Question: I am now writing a tiny framework based on SocketAsyncEventArgs , this class is created based on IOCP , which is much more efficient than APM mode.
but here, I got some problems when running test.
here is the server code:
'''
using System;
using System.Collections.Generic;
using System.Linq;
using System.Text;
using System.Net.Sockets;
using System.Net;
using System.Threading;
using System.Windows.Forms;
namespace SocketServer
{
public class Server
{
Socket serverSocket;
SocketAsyncEventArgs socketAsyncEventArgs;
SocketAsyncEventArgsPool readWritePool;
HandleMessage handleMessage;
BufferManager buffeManager;
const int PrefixSize = 11;
public void Init(int port,int connections,int receiveBufferSize)
{
buffeManager = new BufferManager(receiveBufferSize * connections * 2, receiveBufferSize);
buffeManager.InitBuffer();
readWritePool = new SocketAsyncEventArgsPool(connections);
SocketAsyncEventArgs socketAsyncEventArgsPooling;
for (int i = 0; i < connections; i++)
{
socketAsyncEventArgsPooling = new SocketAsyncEventArgs();
socketAsyncEventArgsPooling.Completed += readEventArgsIO_Completed;
buffeManager.SetBuffer(socketAsyncEventArgsPooling);
readWritePool.Push(socketAsyncEventArgsPooling);
}
handleMessage = new HandleMessage();
IPAddress[] addressList = Dns.GetHostEntry(Environment.MachineName).AddressList;
IPEndPoint localEndPoint = new IPEndPoint(addressList[addressList.Length - 1], port);
this.serverSocket = new Socket(localEndPoint.AddressFamily, SocketType.Stream, ProtocolType.Tcp);
if (localEndPoint.AddressFamily == AddressFamily.InterNetworkV6)
{
this.serverSocket.SetSocketOption(SocketOptionLevel.IPv6, (SocketOptionName)27, false);
this.serverSocket.Bind(new IPEndPoint(IPAddress.IPv6Any, localEndPoint.Port));
}
else
{
this.serverSocket.Bind(localEndPoint);
}
this.serverSocket.Listen(100);
StartAccept(null);
}
private void StartAccept(SocketAsyncEventArgs acceptSocketAsyncEventArgs)
{
if (acceptSocketAsyncEventArgs == null)
{
acceptSocketAsyncEventArgs = new SocketAsyncEventArgs();
acceptSocketAsyncEventArgs.Completed += socketAsyncEventArgs_Completed;
}
else
{
acceptSocketAsyncEventArgs.AcceptSocket = null;
}
Boolean willRaiseEvent = this.serverSocket.AcceptAsync(acceptSocketAsyncEventArgs);
if (!willRaiseEvent)
{
this.ProcessAccept(acceptSocketAsyncEventArgs);
}
}
private void socketAsyncEventArgs_Completed(object sender, SocketAsyncEventArgs e)
{
ProcessAccept(e);
}
private void readEventArgsIO_Completed(object sender, SocketAsyncEventArgs e)
{
switch (e.LastOperation)
{
case SocketAsyncOperation.Receive:
this.ProcessReceive(e);
break;
case SocketAsyncOperation.Send:
//this.ProcessSend(e);
break;
default:
throw new ArgumentException("The last operation completed on the socket was not a receive or send");
}
}
private void ProcessAccept(SocketAsyncEventArgs e)
{
SocketAsyncEventArgs readEventArgs = this.readWritePool.Pop();
//SocketAsyncEventArgs readEventArgs = new SocketAsyncEventArgs();
readEventArgs.UserToken = e.AcceptSocket;
Console.WriteLine("---------------------------------------------------");
Console.WriteLine("Client Connected {0}",e.AcceptSocket.RemoteEndPoint);
Boolean willRaiseEvent = e.AcceptSocket.ReceiveAsync(readEventArgs);
if (!willRaiseEvent)
{
this.ProcessReceive(readEventArgs);
}
this.StartAccept(e);
}
private void ProcessReceive(SocketAsyncEventArgs e)
{
if (e.BytesTransferred > 0)
{
if (e.SocketError == SocketError.Success)
{
Console.WriteLine("receiving data, {0} bytes", e.BytesTransferred);
Socket socket = e.UserToken as Socket;
int bytesTransferred = e.BytesTransferred;
string received = Encoding.ASCII.GetString(e.Buffer, e.Offset, bytesTransferred);
Console.WriteLine("Received:{0}", received);
string[] msgArray = handleMessage.GetActualString(received);
foreach (var msg in msgArray)
{
Console.WriteLine("After Split:{0}", msg);
}
// Array.Clear(e.Buffer, e.Offset, bytesTransferred);
Boolean willRaiseEvent = socket.SendAsync(e);
if (!willRaiseEvent)
{
this.ProcessSend(e);
}
readWritePool.Push(e);
}
}
}
private void ProcessSend(SocketAsyncEventArgs e)
{
}
}
}
'''
here is my client code:
'''
using System;
using System.Collections.Generic;
using System.Linq;
using System.Text;
using System.Net.Sockets;
using System.Threading;
using System.Net;
namespace SocketClient
{
class Program
{
static void Main(string[] args)
{
Socket socket = new Socket(AddressFamily.InterNetwork, SocketType.Stream, ProtocolType.Tcp);
IPEndPoint ipEndPoint = new IPEndPoint(IPAddress.Parse("192.168.2.129"), 1234);
SocketAsyncEventArgs connectArgs = new SocketAsyncEventArgs();
connectArgs.RemoteEndPoint = ipEndPoint;
connectArgs.Completed += OnConnected;
socket.ConnectAsync(connectArgs);
socket.SendBufferSize = Int16.MaxValue;
//NetworkStream streamToServer = new NetworkStream(socket);
string text = "[length=12]Hello server";
byte[] sendBuffer = Encoding.ASCII.GetBytes(text);
for (int i = 0; i < 5; i++)
{
SocketAsyncEventArgs sendArgs = new SocketAsyncEventArgs();
sendArgs.UserToken = socket;
sendArgs.SetBuffer(sendBuffer,0,sendBuffer.Length);
sendArgs.Completed += new EventHandler<SocketAsyncEventArgs>(OnSend);
socket.SendAsync(sendArgs);
}
Console.ReadLine();
}
private static void OnSend(object sender, SocketAsyncEventArgs e)
{
Console.WriteLine("SendOk: {0}", e.UserToken.ToString());
}
private static void OnConnected(object sender, SocketAsyncEventArgs e)
{
Console.WriteLine("Conectioned");
}
}
}
'''
But when I start several clients, i found that sometimes the server can receive the messages correctly; but sometimes, the server can only receive the first message, the remain messages seems are all "lost", anyone can advice? thx.
I heard from someone that, I should realize my own protocol to transfer data, but anyone can tell me how to define? thx
below is the capture of the screen shoot of server side:

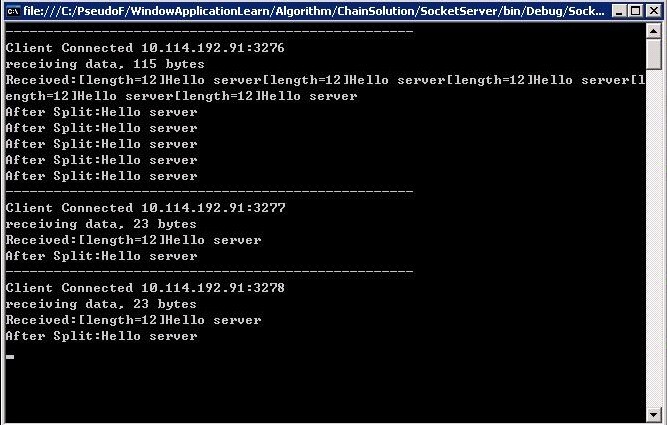
Answer: The issue described happens because in the the server code the ReceiveAsync method is called only once no matter if the entire message has been received or not. The rest of it is simply not read.
As it is mentioned in the <URL>' in the for loop that send the 5 messages from the client. In this case the server chances to receive only the first part of the message will became very high, because TCP uses some algorithms to efficiently send the data and this timeout will determine it to send the 5 messages separately. However you cannot control how the message is fragmented on the network between the client and the server. Multiple ReceiveAsync operations may be needed even if the entire message was send using only one SendAsync operation.
To solve the problem of reading partial messages on the server you will have to know how many bytes you are expecting. This can be done either by using a constant message length or by having some protocol to determine the length, for example prefixing each message sent from the client with the number of bytes of the message that will be sent. The server will have to make several ReceiveAsync calls until the entire length is received. In order to do that the server will need to keep the count of the bytes remaining to receive.
You can find a complete and explained example of a <URL> and understanding it will help you in solving your issue.